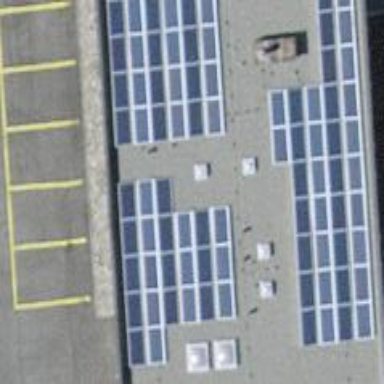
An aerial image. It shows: Solar power generator with photovoltaic panels.